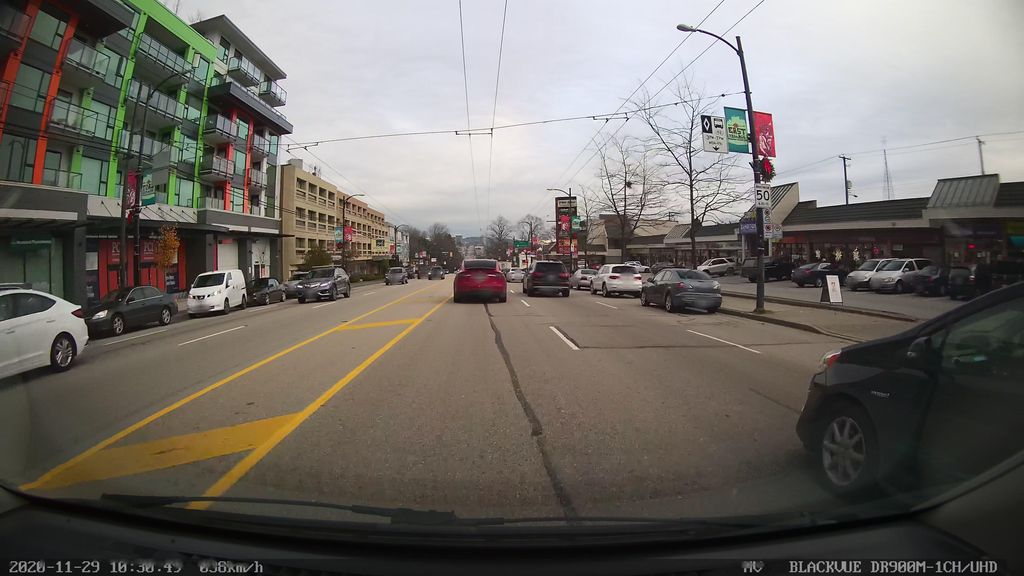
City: vancouver